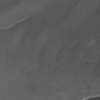
Atmospheric dust classification: not_dusty